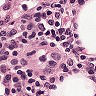
Metastatic tissue present: no